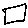
Label: square